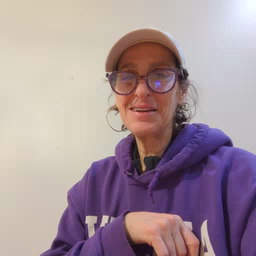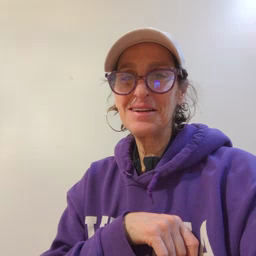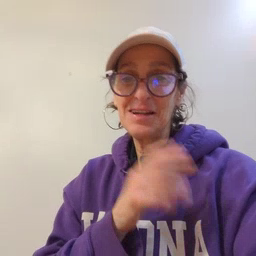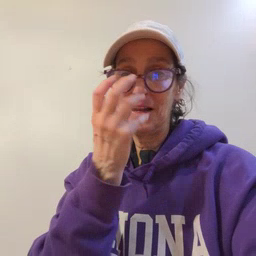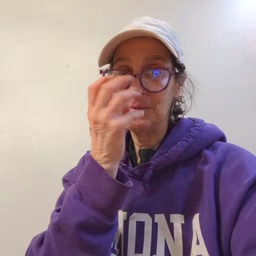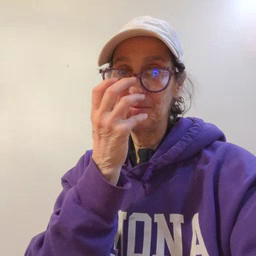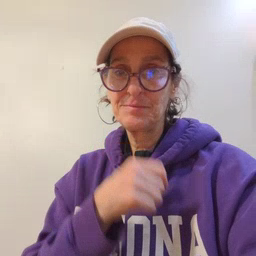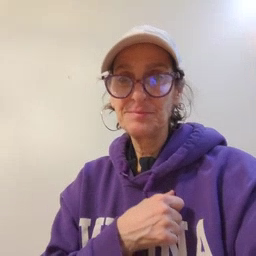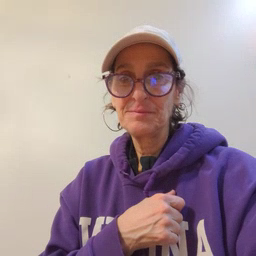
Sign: clown